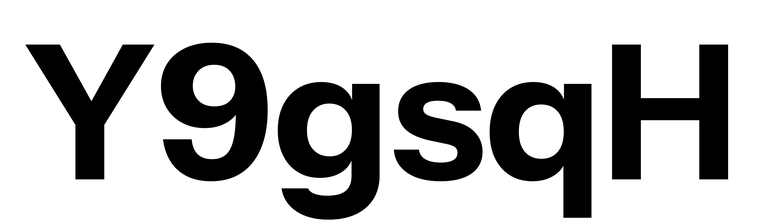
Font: InstrumentSans_Bold